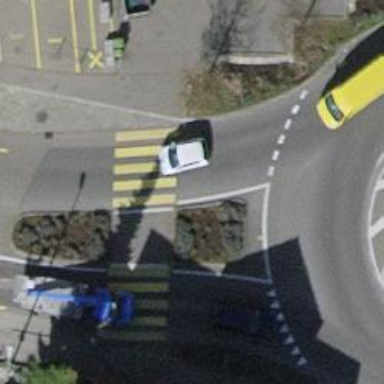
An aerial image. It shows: Marked pedestrian crossing with zebra designation and central island.